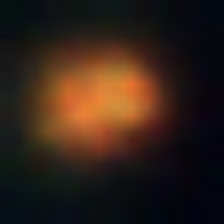
Taxon: NanoPlankton
Group: Other